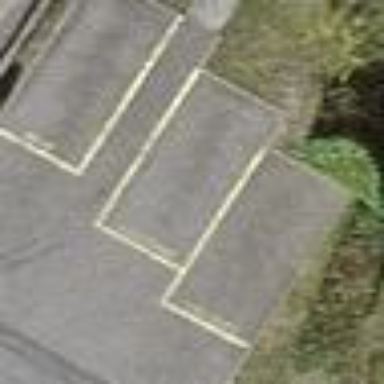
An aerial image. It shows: Parking area.